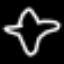
Label: diamond